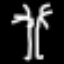
Label: palm tree